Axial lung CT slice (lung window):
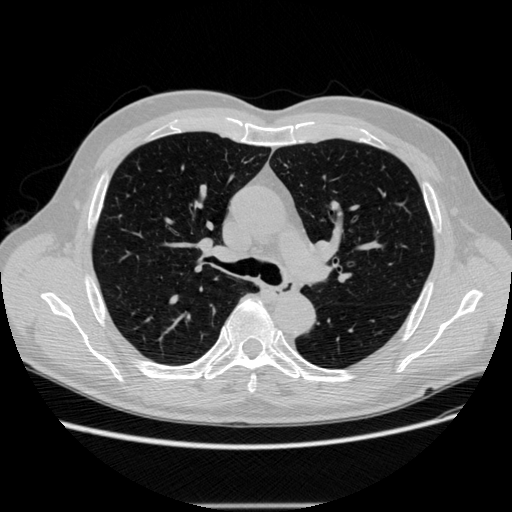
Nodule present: no